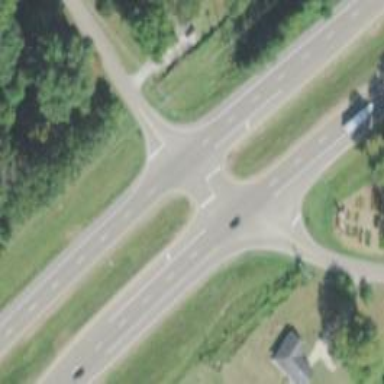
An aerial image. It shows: Asphalt road with dual carriageways at trunk level.